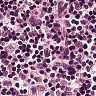
Metastatic tissue present: no